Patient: sex M, age 76
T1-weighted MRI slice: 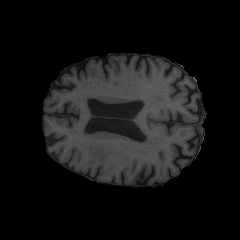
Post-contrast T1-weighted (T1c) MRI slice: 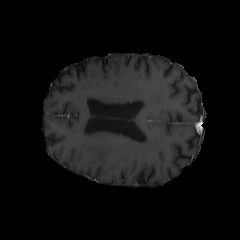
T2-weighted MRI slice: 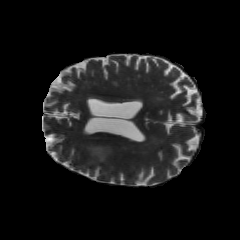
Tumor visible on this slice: yes
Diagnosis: Glioblastoma, IDH-wildtype
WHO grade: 4